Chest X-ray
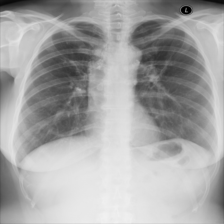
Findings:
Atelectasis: negative
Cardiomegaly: negative
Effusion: negative
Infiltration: negative
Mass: negative
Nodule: positive
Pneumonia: negative
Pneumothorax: negative
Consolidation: negative
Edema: negative
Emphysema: negative
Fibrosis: negative
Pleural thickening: negative
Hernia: negative